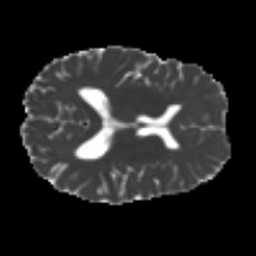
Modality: MD
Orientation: axial
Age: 24
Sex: female
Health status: ill
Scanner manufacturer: siemens
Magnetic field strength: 3 T
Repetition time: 6.5 s
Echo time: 0.062 s